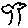
Label: tree